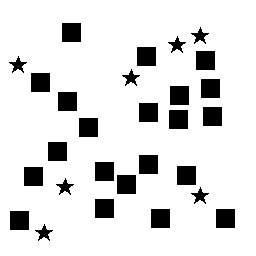
Squares: 21
Triangles: 0
Stars: 7
Total shapes: 28